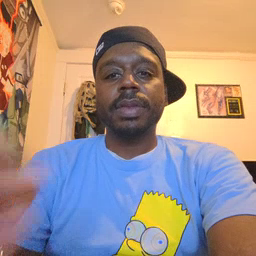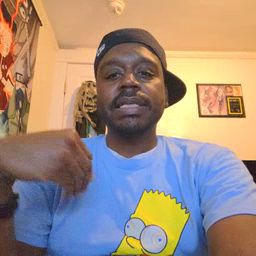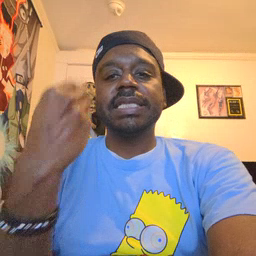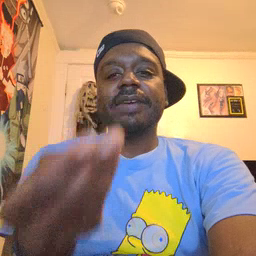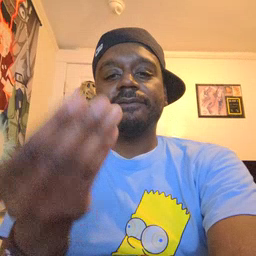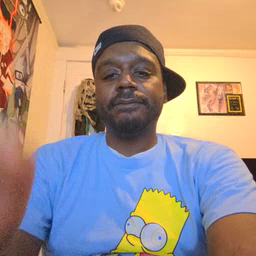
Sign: give